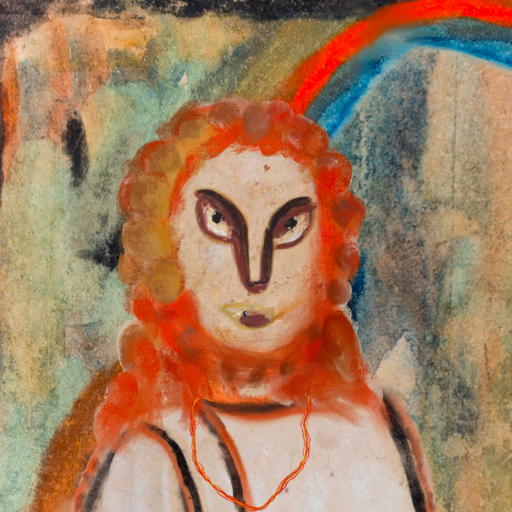
Background: Childish, Head And Neck Front: Rupkatha, Face Front: After_Raid, Bust: Roy_Bahadur, Hair Front: Rupkatha, Head Accessory: Blank, Second Necklace: Gypsy_Mother_2, Necklace: Blank, Baby: Blank